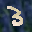
Label: 3